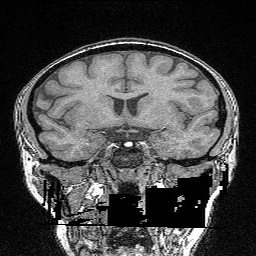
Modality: FLASH
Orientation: sagittal
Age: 24
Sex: female